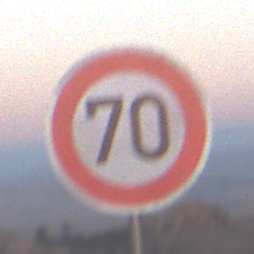
Verkehrszeichen: Geschwindigkeit70
Umgebung: Outdoor, Nature
Tageszeit: SunriseSunset
Wetter: Clear
Licht: Natural
Jahreszeit: NotSpecified
Kontrast: LowContrast